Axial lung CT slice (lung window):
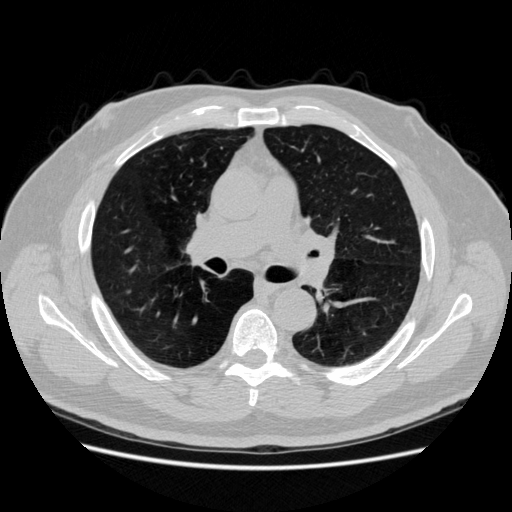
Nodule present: yes
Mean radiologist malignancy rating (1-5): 2